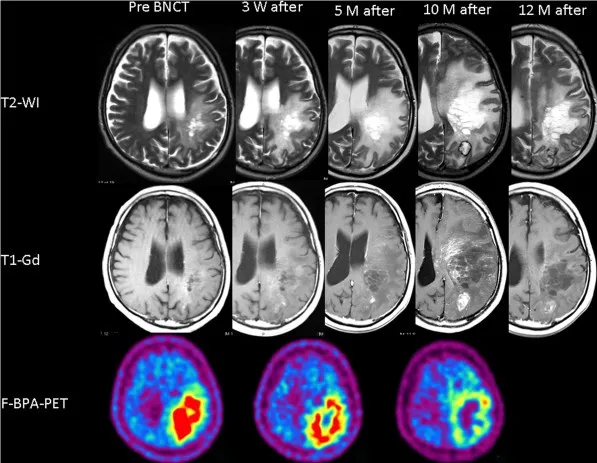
Sequential change of T2-weighted MRI (upper column), Gd-enhanced T1-weighted MRI (middle column) and F-BPA-PET (lower column) of Case 1, a 44-year-old male. The timing of the MRIs is depicted above the MRIs. F-BPA-PET images were taken just before the BNCT and at 1 month and 10 months after the BNCT. These PET images show the gradual decrease of the tracer uptake as a promising effect of the BNCT. BV was started 10 months after the BNCT, and the MRI showed marked improvement of both perifocal edema and contrast enhancements by BV treatment.
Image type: radiology (mri)